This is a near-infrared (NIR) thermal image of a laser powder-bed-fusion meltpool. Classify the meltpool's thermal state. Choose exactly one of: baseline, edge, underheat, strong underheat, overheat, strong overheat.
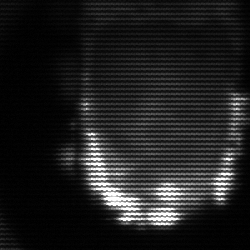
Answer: baseline